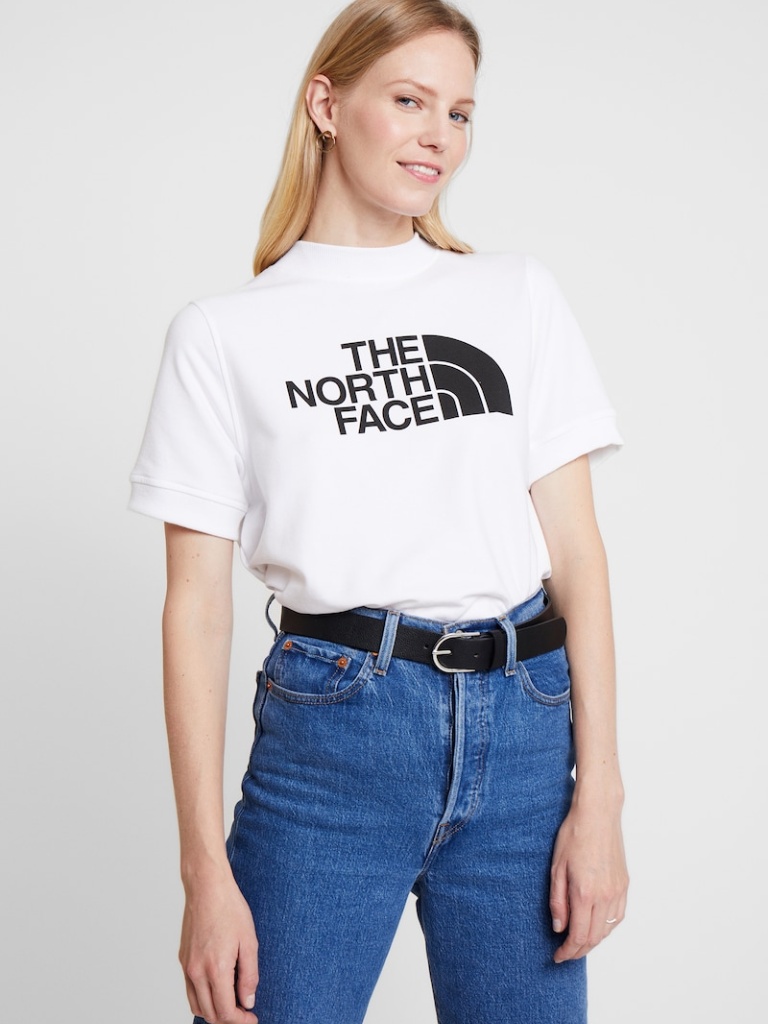
cotton relaxed short sleeve hip length Fully Tucked in crew t-shirt